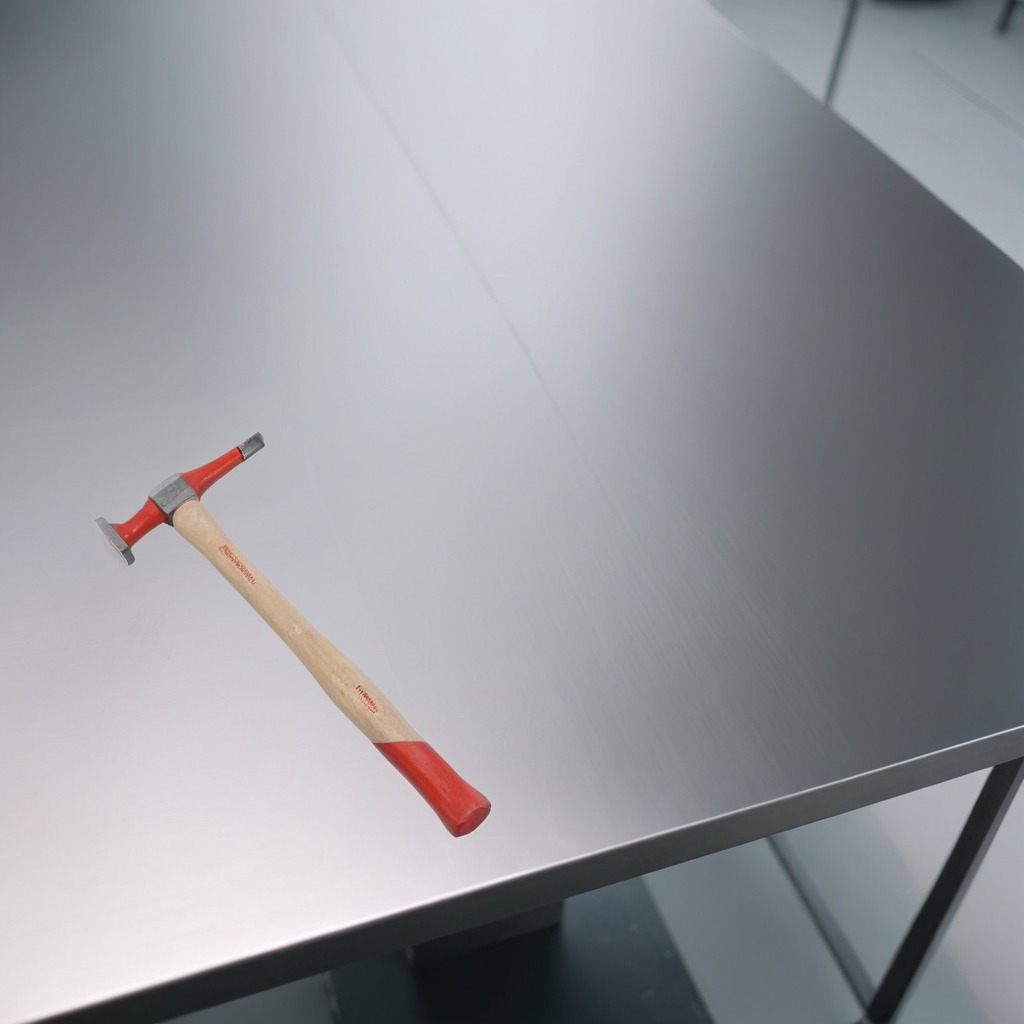
A hammer is lying on a stainless steel table in a high-end prototyping lab.